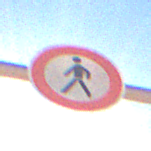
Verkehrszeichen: VerbotFussgaenger
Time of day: MorningAfternoon
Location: Outdoor (RoadRail)
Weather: Clear
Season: NotSpecified
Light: Natural